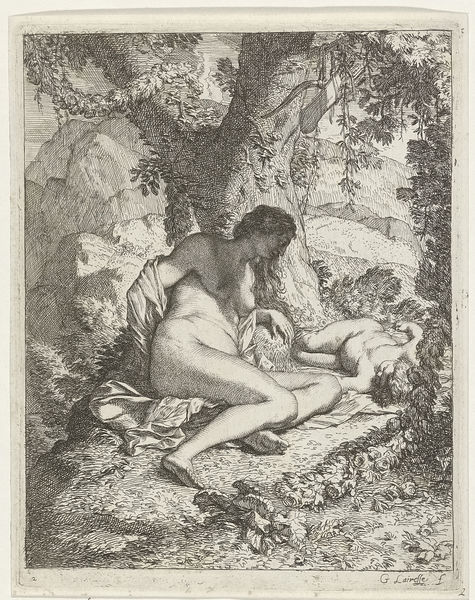
Titel: Venus en de slapende Amor
Künstler: Gerard de Lairesse
Standort: Amsterdam
Institution: Rijksmuseum
Schlagwörter: akt, baum, berg, blätter, dunkel, felsen, fuß, haut, laub, mann, nackt, schatten, schlaf, weiß, frauen, landschaft, menschen, blumen, brust, busen, frau, geste, licht, schwarz, zeichnung, gras, tier, tuch, leiche, tod, ast, baumstamm, hügel, boden, gewand, haare, pose, kind, pflanzen, wald, helldunkel, bein, schrift, liegen, bogen, berge, gebirge, rast, bauch, liegend, radierung, stich, kranz, efeu, mythologisch, kraut, kupferstich, köcher, po, im, enstich, frau stich, lairelle